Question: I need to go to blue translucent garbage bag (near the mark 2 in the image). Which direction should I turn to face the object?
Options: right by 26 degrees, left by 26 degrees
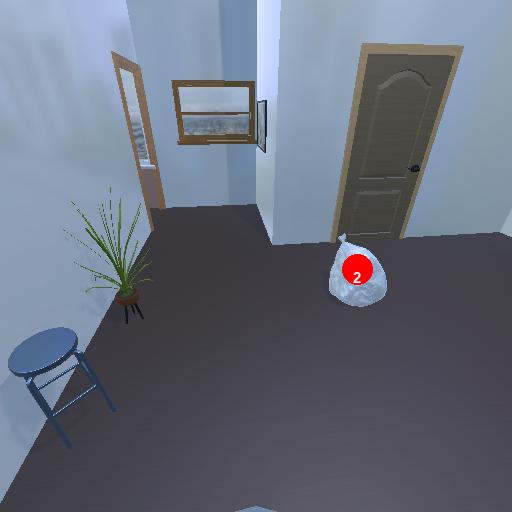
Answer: right by 26 degrees